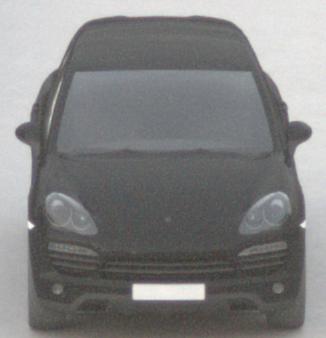
Make: Porsche
Model: Cayenne
Detailed model: Cayenne (958)
Model produced from: 2010/05
Model produced until: 2014/07
Doors: 5
Color: black
Road condition: dry road
Daytime: sunrise or sunset
Contrast: low contrast